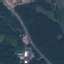
Land use / land cover class: Highway